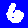
Digit: 6